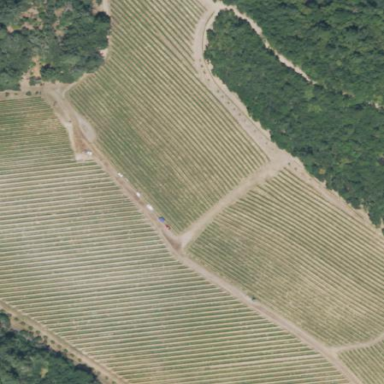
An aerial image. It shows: Vineyard growing grapes.